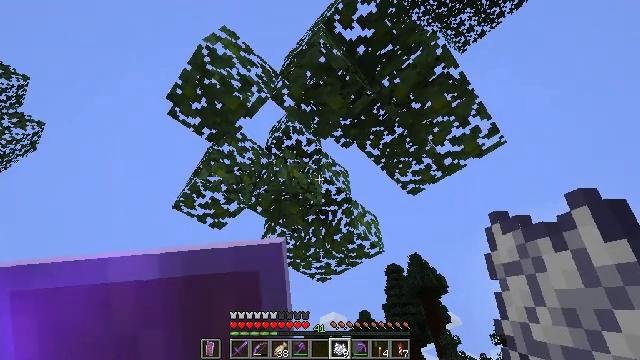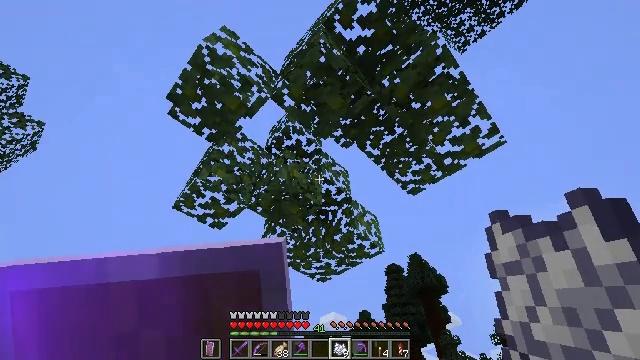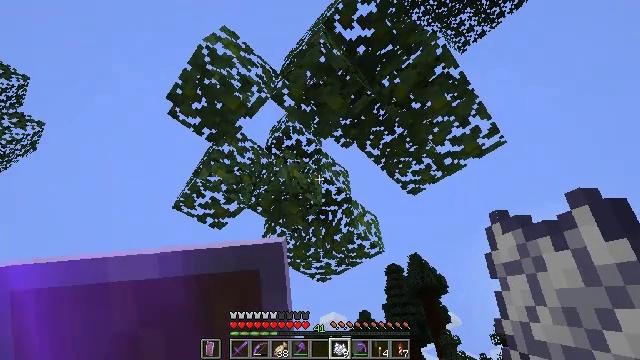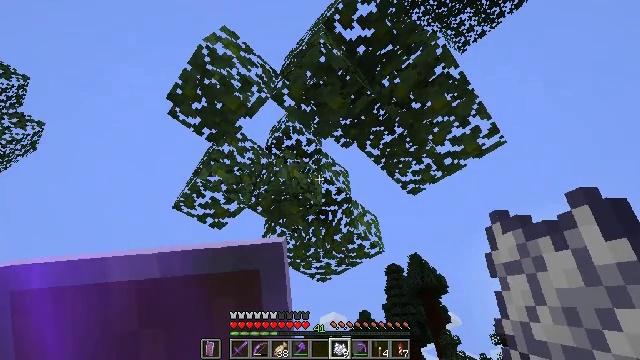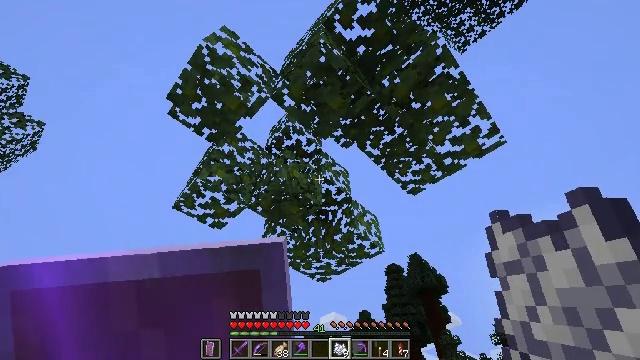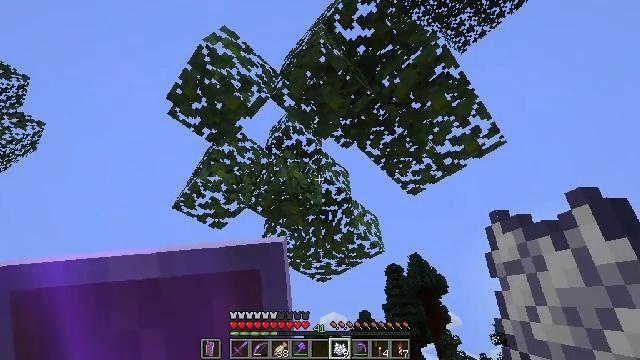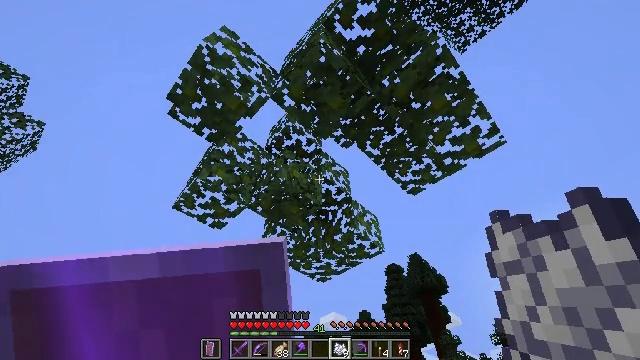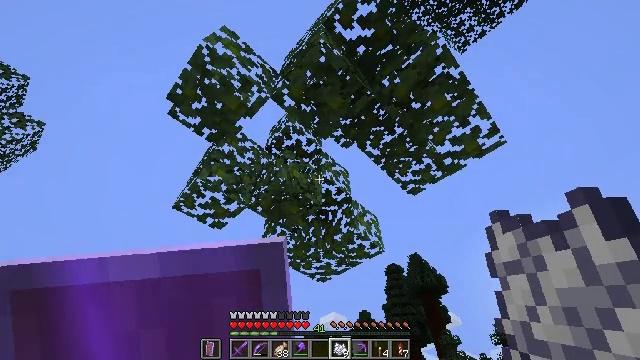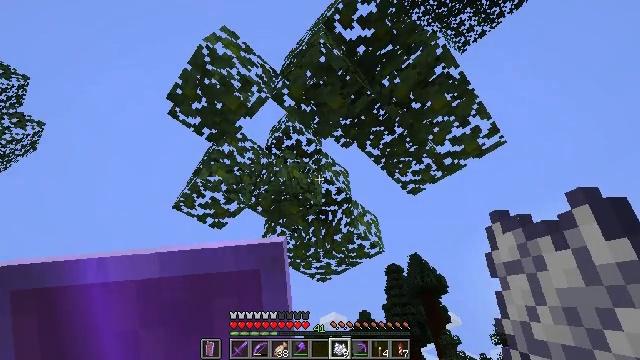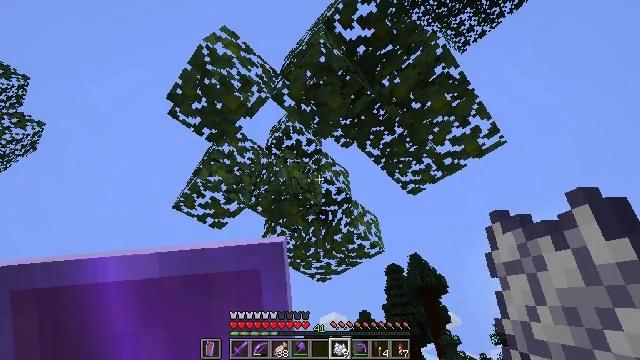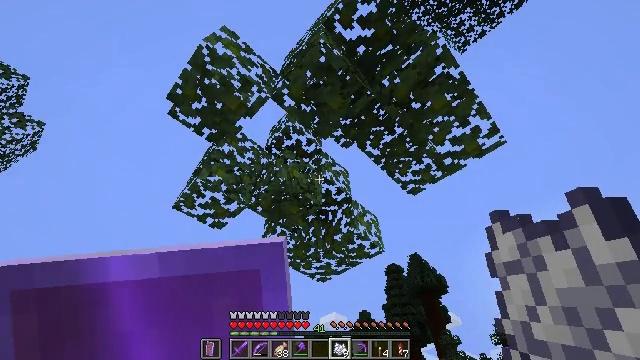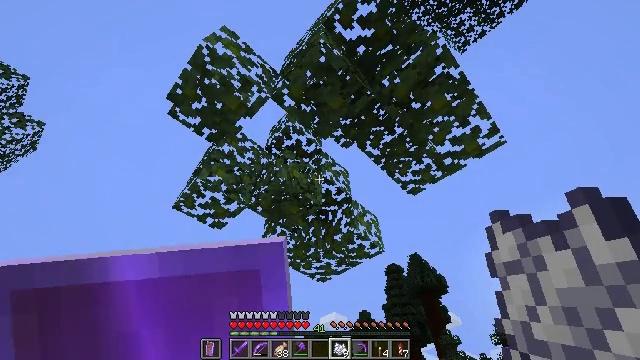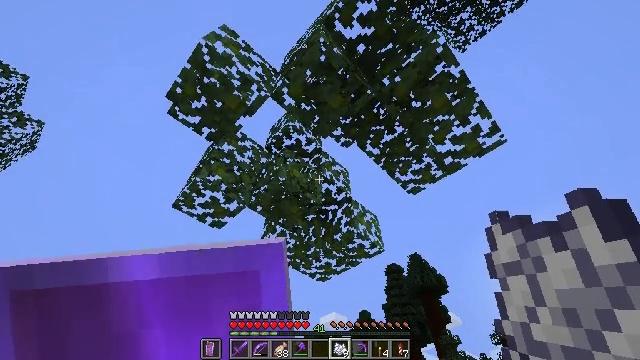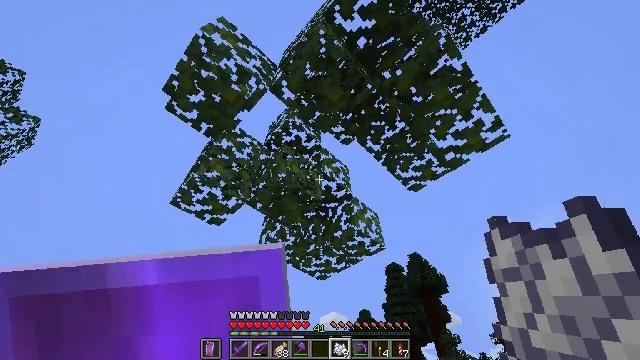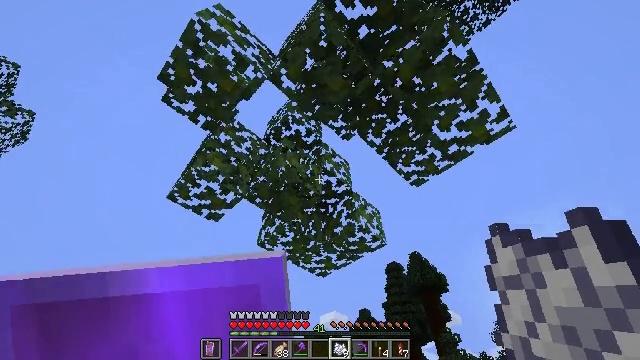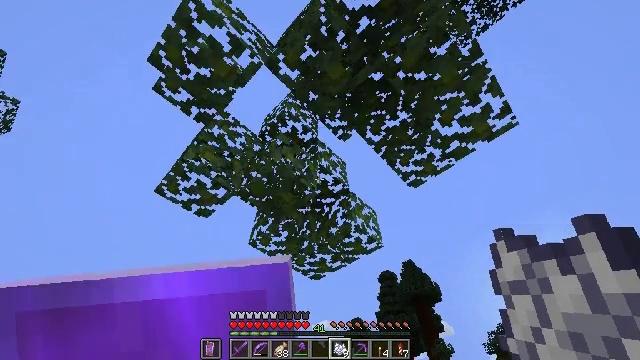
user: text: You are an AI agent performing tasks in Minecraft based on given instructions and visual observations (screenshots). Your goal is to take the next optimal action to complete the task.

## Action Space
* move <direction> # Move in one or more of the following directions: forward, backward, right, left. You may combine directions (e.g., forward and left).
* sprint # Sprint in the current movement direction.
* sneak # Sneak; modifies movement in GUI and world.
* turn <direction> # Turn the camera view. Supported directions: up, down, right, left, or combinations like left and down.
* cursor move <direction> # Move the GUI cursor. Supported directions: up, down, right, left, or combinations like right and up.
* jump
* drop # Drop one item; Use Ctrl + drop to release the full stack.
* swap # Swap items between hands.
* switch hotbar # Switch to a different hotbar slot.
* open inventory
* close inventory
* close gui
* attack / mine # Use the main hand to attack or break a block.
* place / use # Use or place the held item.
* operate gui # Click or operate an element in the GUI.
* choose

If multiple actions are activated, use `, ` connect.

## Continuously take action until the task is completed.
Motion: motion action
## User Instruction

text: Mine the jungle leaves to get saplings or sticks.
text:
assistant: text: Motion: no_op
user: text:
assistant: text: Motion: no_op
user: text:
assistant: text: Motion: no_op
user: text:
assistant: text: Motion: no_op
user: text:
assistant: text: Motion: no_op
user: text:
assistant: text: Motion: no_op
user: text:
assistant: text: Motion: no_op
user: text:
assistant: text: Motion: no_op
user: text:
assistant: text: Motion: no_op
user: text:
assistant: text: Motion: no_op
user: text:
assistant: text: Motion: no_op
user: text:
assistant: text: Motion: move forward
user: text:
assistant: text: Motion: move forward
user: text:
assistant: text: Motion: move forward
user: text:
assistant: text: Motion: move forward, turn right and up
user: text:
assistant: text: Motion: move forward, turn right and up
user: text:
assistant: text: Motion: move forward, turn right and up
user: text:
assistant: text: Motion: move forward, turn right and up
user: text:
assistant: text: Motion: turn right
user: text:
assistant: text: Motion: no_op
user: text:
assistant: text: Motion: turn right
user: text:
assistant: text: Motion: move forward, turn right
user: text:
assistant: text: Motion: move forward
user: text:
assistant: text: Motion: move forward
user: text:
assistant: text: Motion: move forward, turn right
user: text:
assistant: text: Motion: move forward and move left, turn right
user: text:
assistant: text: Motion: move forward and move left, turn right
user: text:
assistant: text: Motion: move left, turn right
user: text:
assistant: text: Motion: turn right
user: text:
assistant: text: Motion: turn right